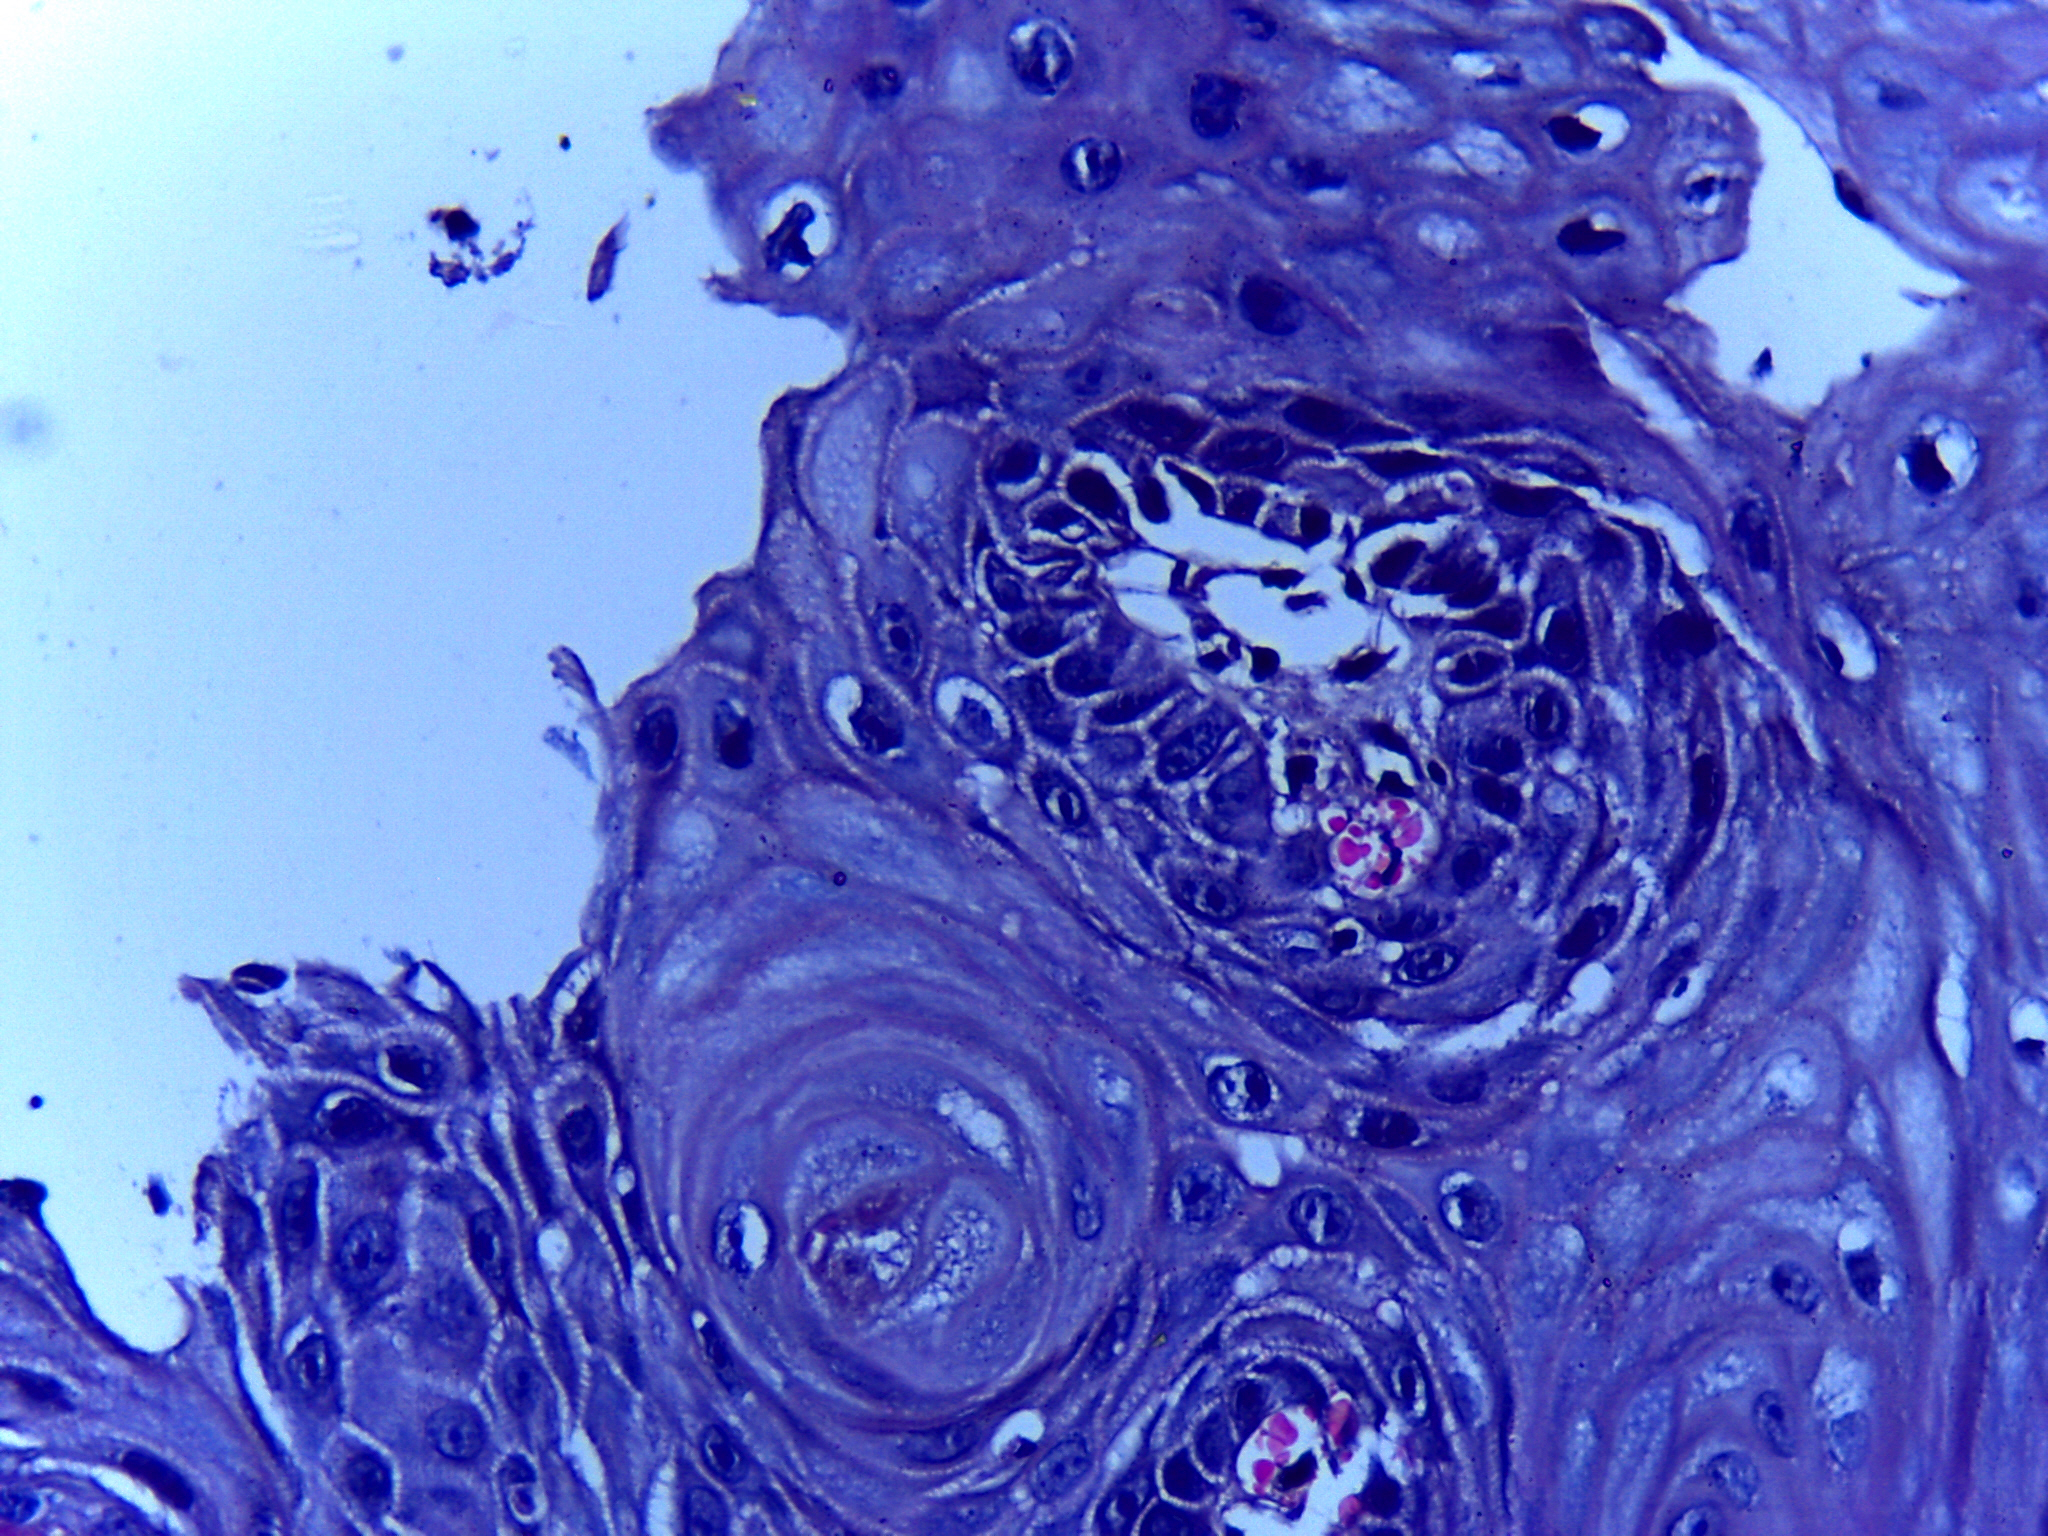
Diagnosis: OSCC